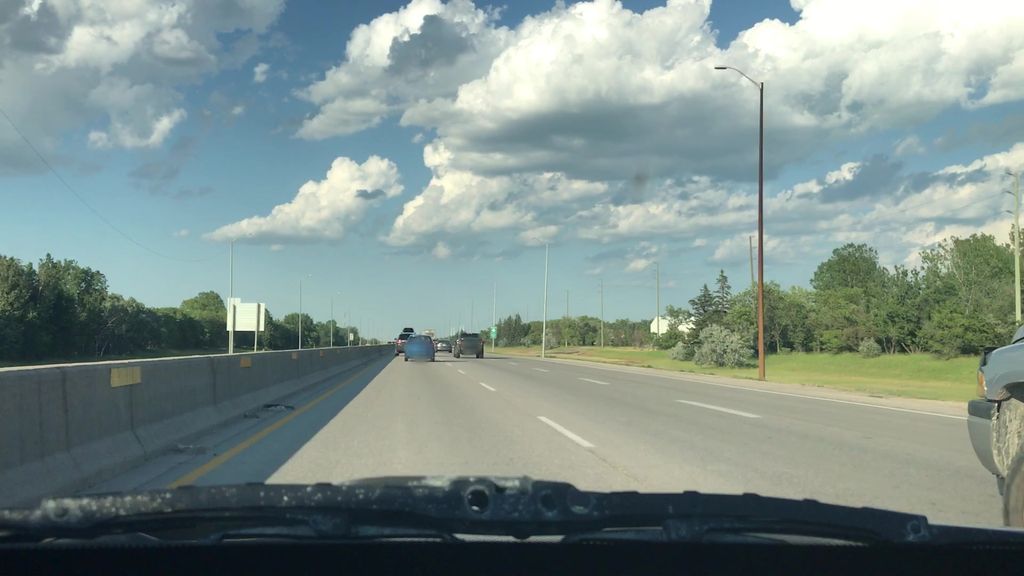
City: winnipeg